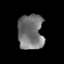
Tissue: prostate
Cell type: T cells
Senescence score: 0.2729
Nuclear area (px): 889
Mean DAPI intensity: 116.274